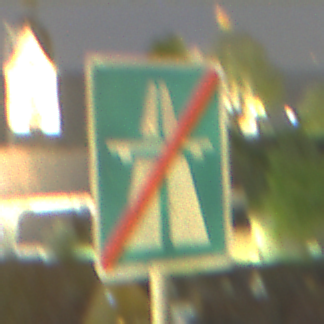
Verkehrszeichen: EndeAutbahn
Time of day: Night
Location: Outdoor (Urban)
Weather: PartlyCloudy
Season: NotSpecified
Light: Artificial